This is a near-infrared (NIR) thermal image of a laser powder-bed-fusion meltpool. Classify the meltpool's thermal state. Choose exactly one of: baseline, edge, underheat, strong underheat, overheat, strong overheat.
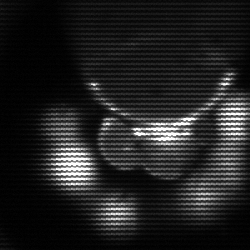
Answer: edge